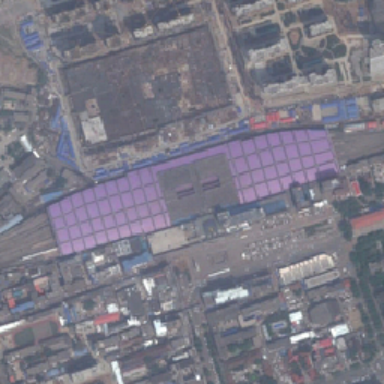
The station is covered with pink squares and surrounded by trees and residential areas .